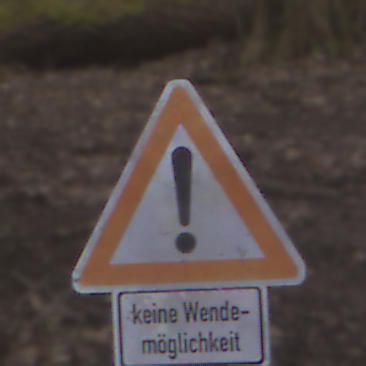
Verkehrszeichen: Gefahrenstelle
Zusatzzeichen unten: HinweisGeaenderteVorfahrtVerkehrsfuehrungVerkehrsregelung3
Umgebung: Outdoor, Nature
Tageszeit: MorningAfternoon
Wetter: Overcast
Licht: Natural
Jahreszeit: Autumn
Kontrast: LowContrast